Question: I am computing my modelview matrix, and normal matrix in my main program:
'''
private void setMV()
{
modelViewMat = Matrix4.Mult(modelMat,viewMat); // model * view because opentk is row major order
GL.UniformMatrix4(uModelViewIndex, false, ref modelViewMat);
// normal matrix = transpose(inverse(modelView))
normalMat = Matrix4.Invert(modelViewMat);
normalMat = Matrix4.Transpose(normalMat);
GL.UniformMatrix4(uNormalIndex, false, ref normalMat);
}
'''
And in my vertex shader:
'''
void main()
{
texcoord = VertexTexcoord;
Normal = normalize( (uNormalMatrix * vec4(VertexNormal,0.0)).xyz);
Position = (uModelViewMatrix * vec4(VertexPosition,1.0)).xyz;
gl_Position = uProjectionMatrix * uModelViewMatrix * vec4(VertexPosition,1.0);
}
'''
Fragment shader:
'''
vec3 phong(vec3 n, vec3 s, vec3 v, vec3 r)
{
vec3 diffC = texture2D(diff, texcoord.st).rgb;
vec3 specC = texture2D(spec, texcoord.st).rgb;
return uKa + uKd*max(dot(s,n),0.0)*diffC + uKs*pow(max(dot(r,v),0.0),uShininess)*specC;
}
void main() {
vec3 n = blendNormals(Normal * 0.5 + 0.5, texture2D( ddn, texcoord.st ).rgb);
//vec3 n = normalize(Normal);
vec3 s = normalize(uLightPosition - Position);
vec3 v = normalize(-Position);
vec3 r = reflect(-s,n);
fragColour = vec4(phong(n,s,v,r),1.0);
}
'''
Not sure what I am doing wrong, here is what it looks like:

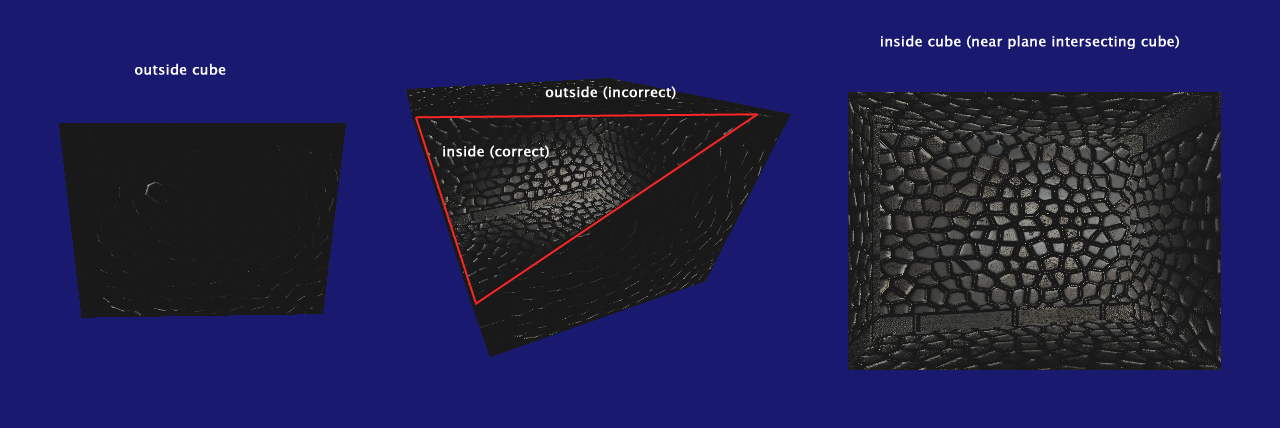
Answer: If your objective is to achieve same result for front and backfaces of same gemetry and normals. You need to flip normal in shader in case triangles are in opposite direction than normals were calculated for them.
In fragment shader you could:
'''
if (gl_FrontFacing)
myNormal = - myNormal;
'''